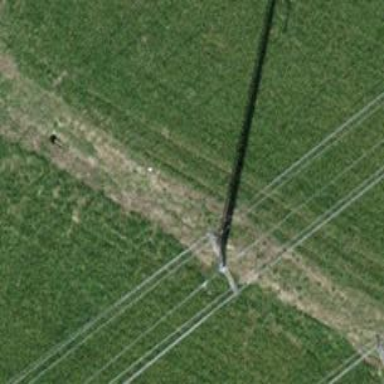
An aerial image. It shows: Three cables of power line.